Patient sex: M
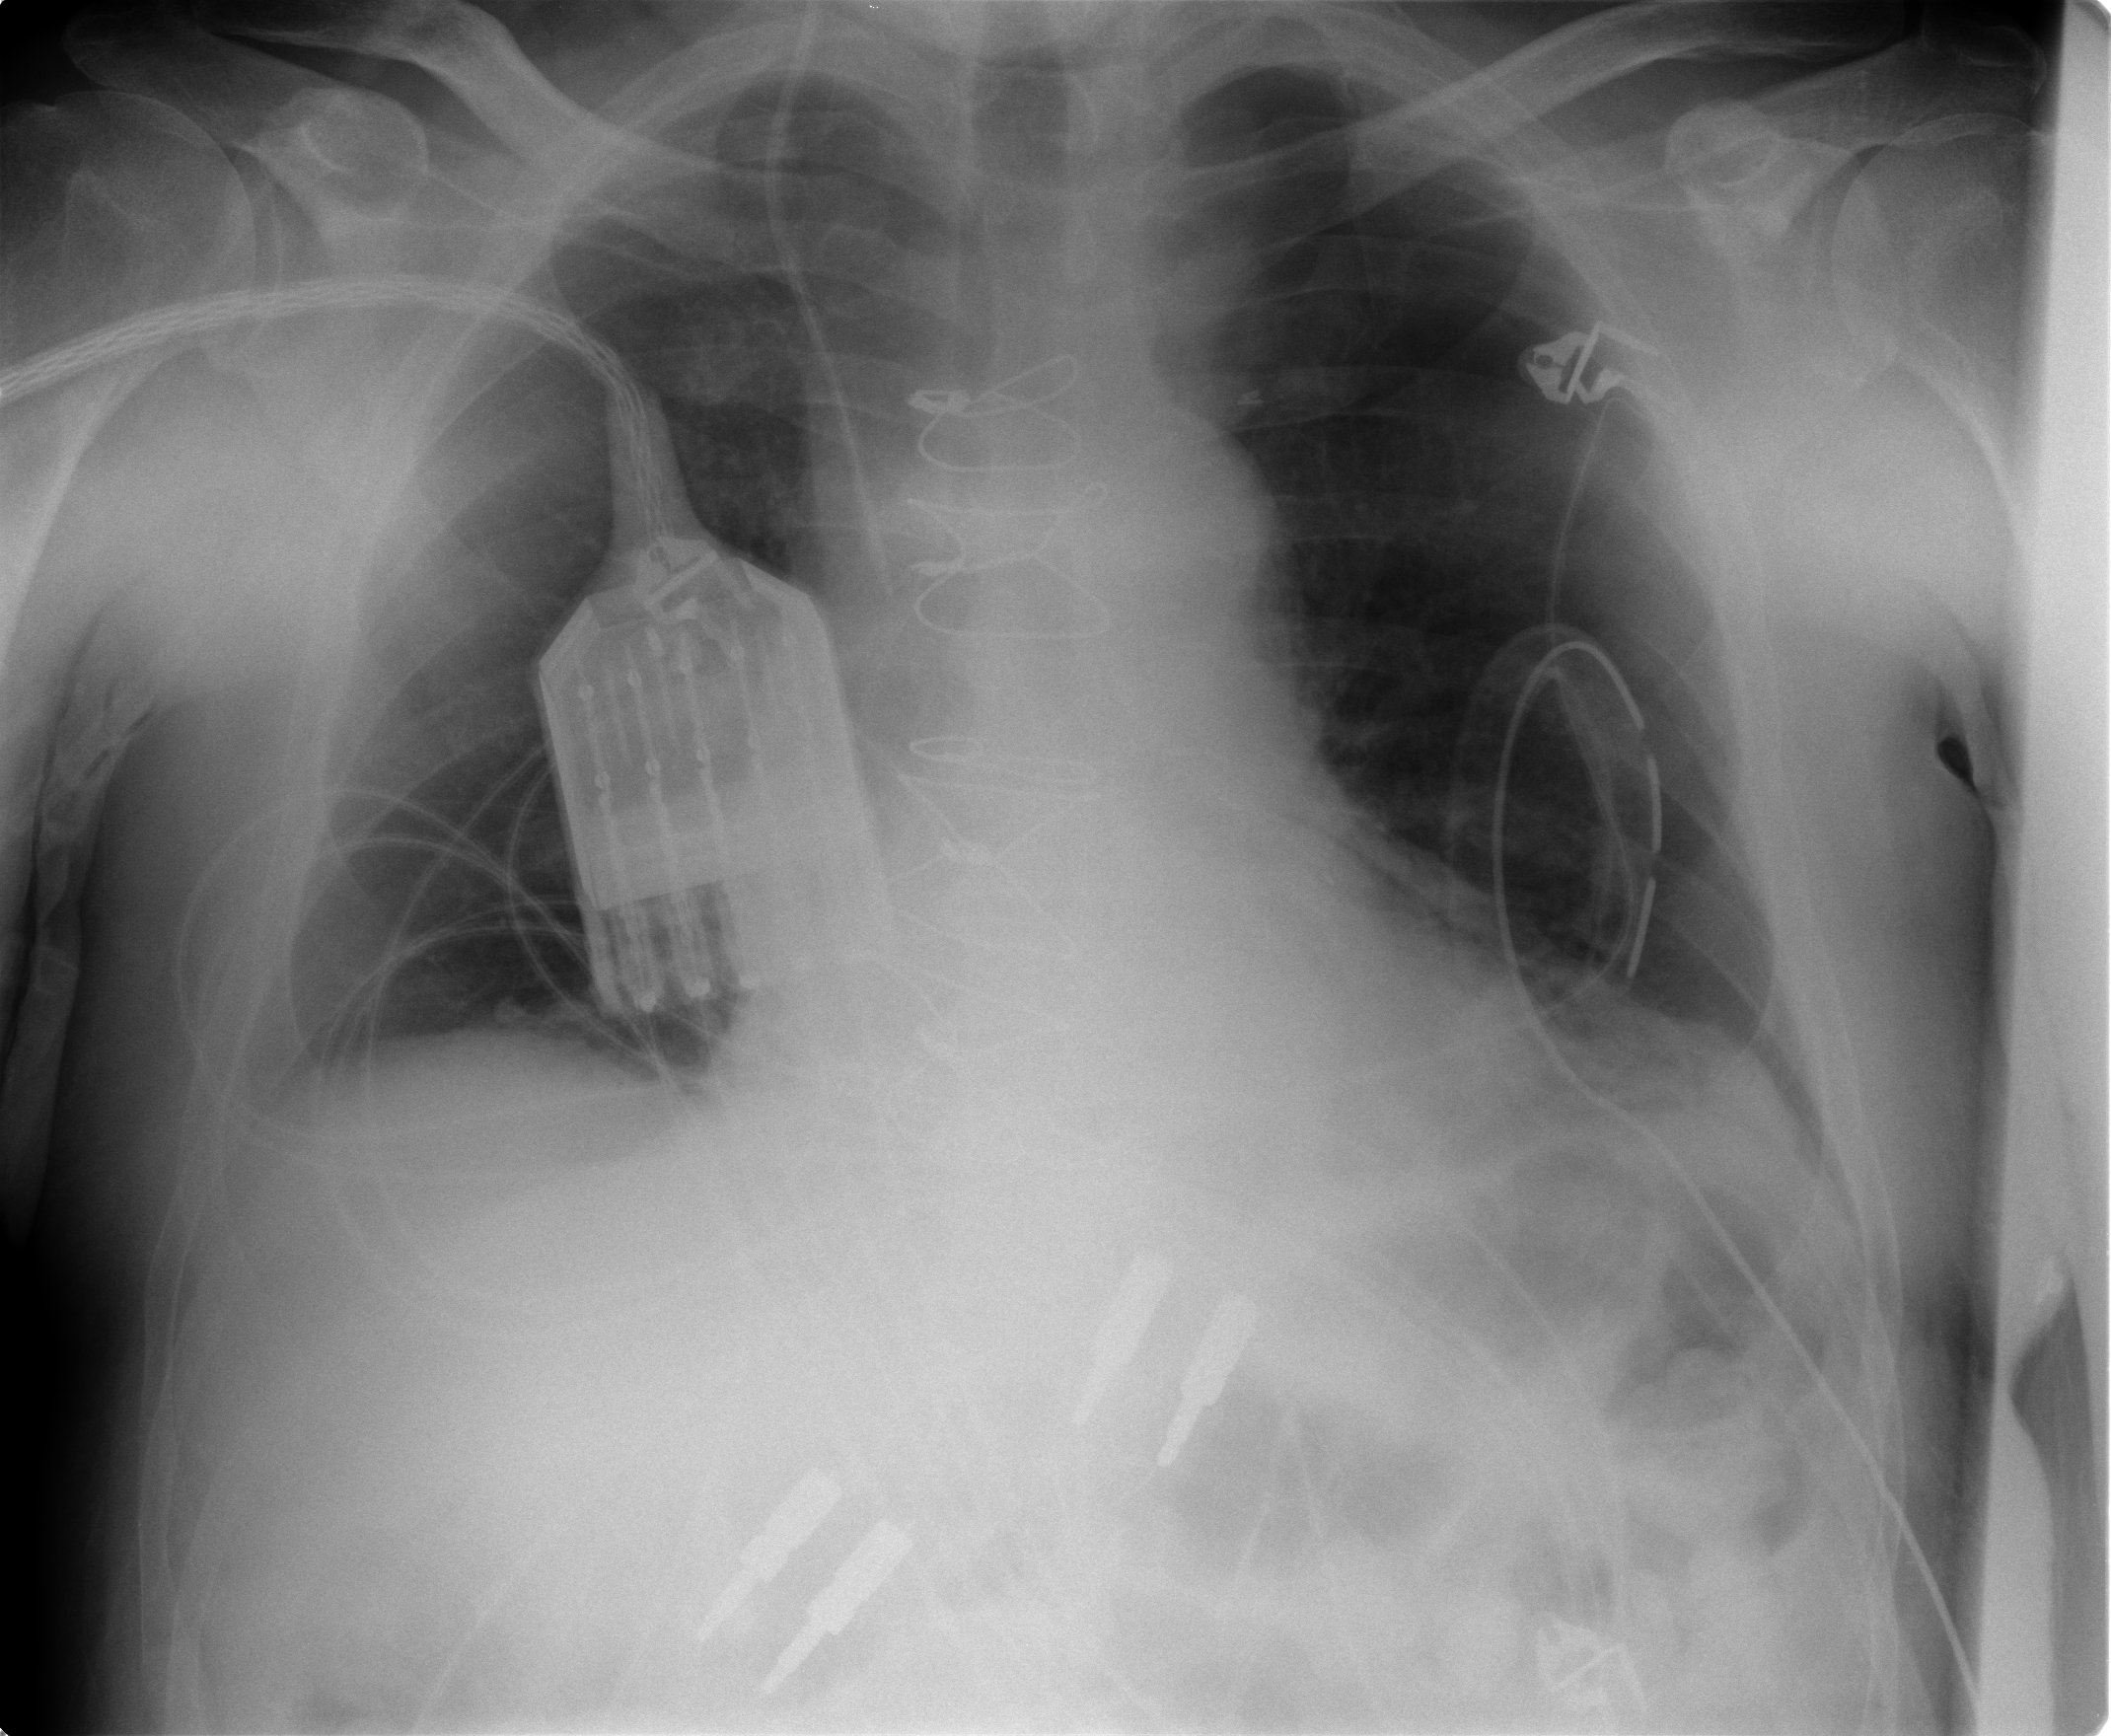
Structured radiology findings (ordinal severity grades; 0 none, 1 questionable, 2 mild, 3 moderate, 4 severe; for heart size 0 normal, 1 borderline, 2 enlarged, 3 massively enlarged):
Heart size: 1
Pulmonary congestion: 2
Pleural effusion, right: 0
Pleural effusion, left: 1
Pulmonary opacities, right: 0
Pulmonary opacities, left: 0
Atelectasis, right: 2
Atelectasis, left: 2